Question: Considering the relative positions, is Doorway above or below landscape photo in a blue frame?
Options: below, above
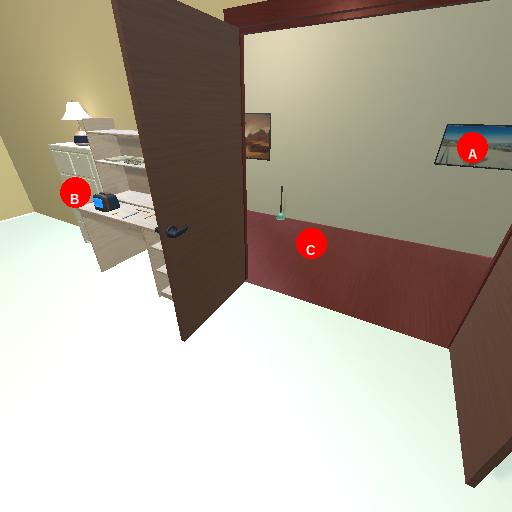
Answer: below